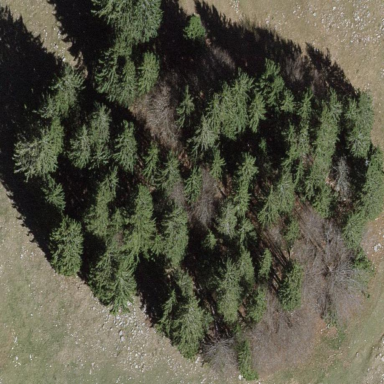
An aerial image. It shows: Forest area.